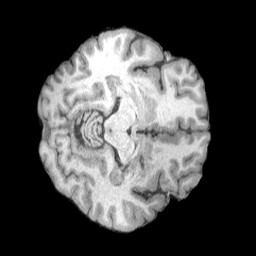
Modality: T1w
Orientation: axial
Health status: healthy